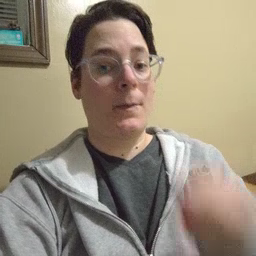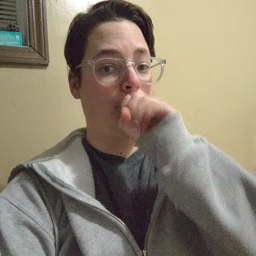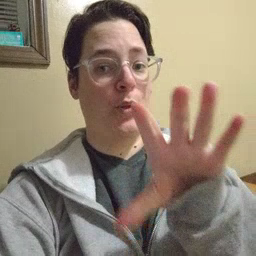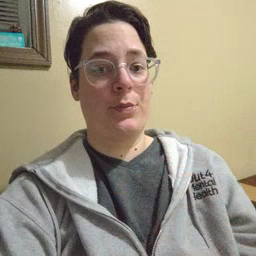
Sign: blow